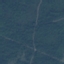
Land use / land cover: Forest